Interaction volume radius: 5 \u00c5
Interaction volume height: 20 \u00c5
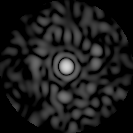
Disorder parameter: 0.8107